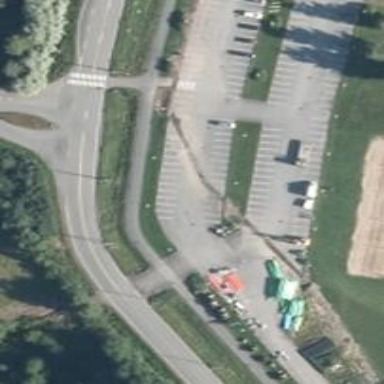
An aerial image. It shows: Asphalt road that is secondary route leading to roundabout.